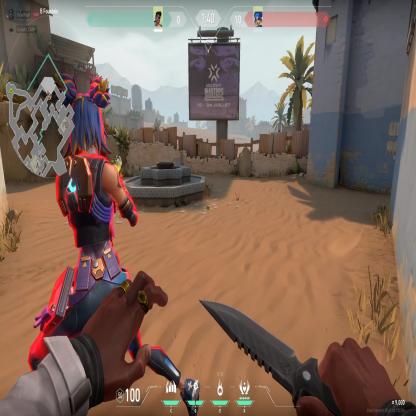
Label: enemy